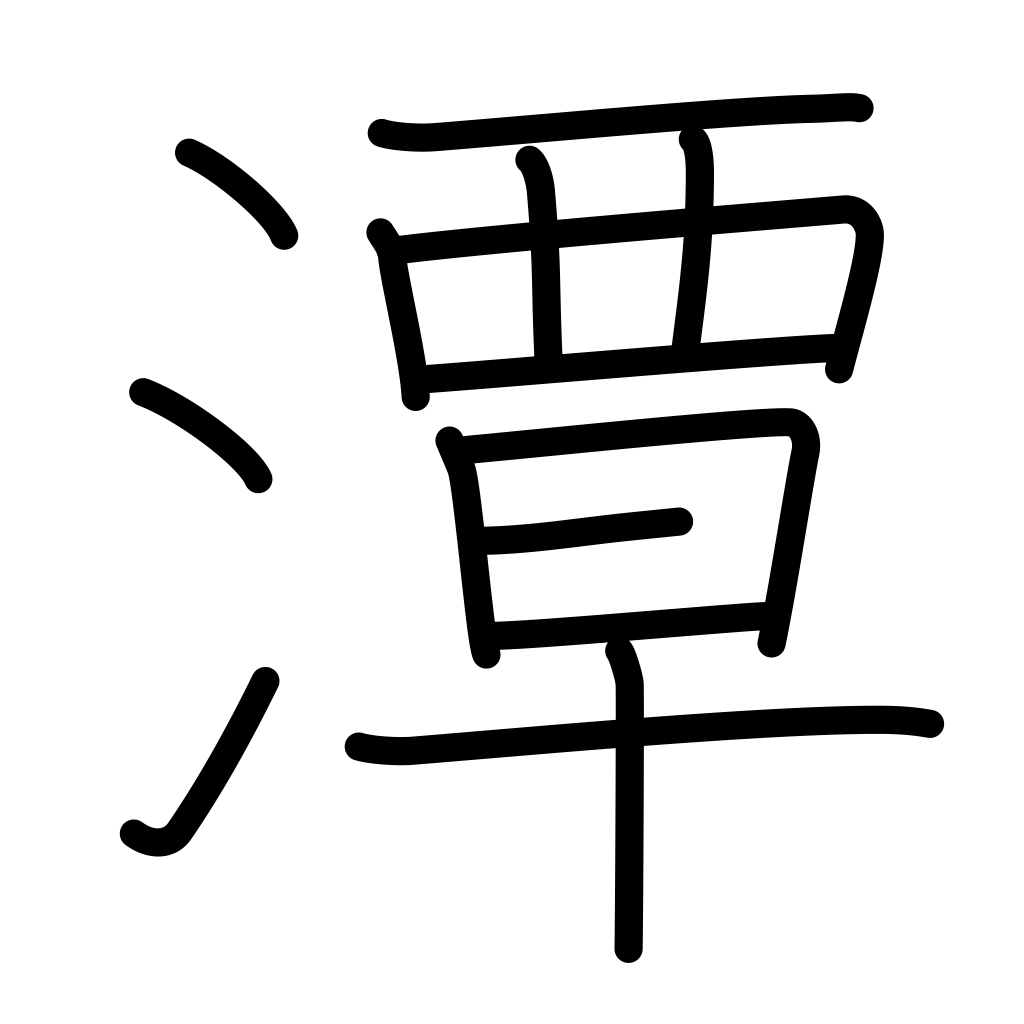
Meaning: deep water, deep